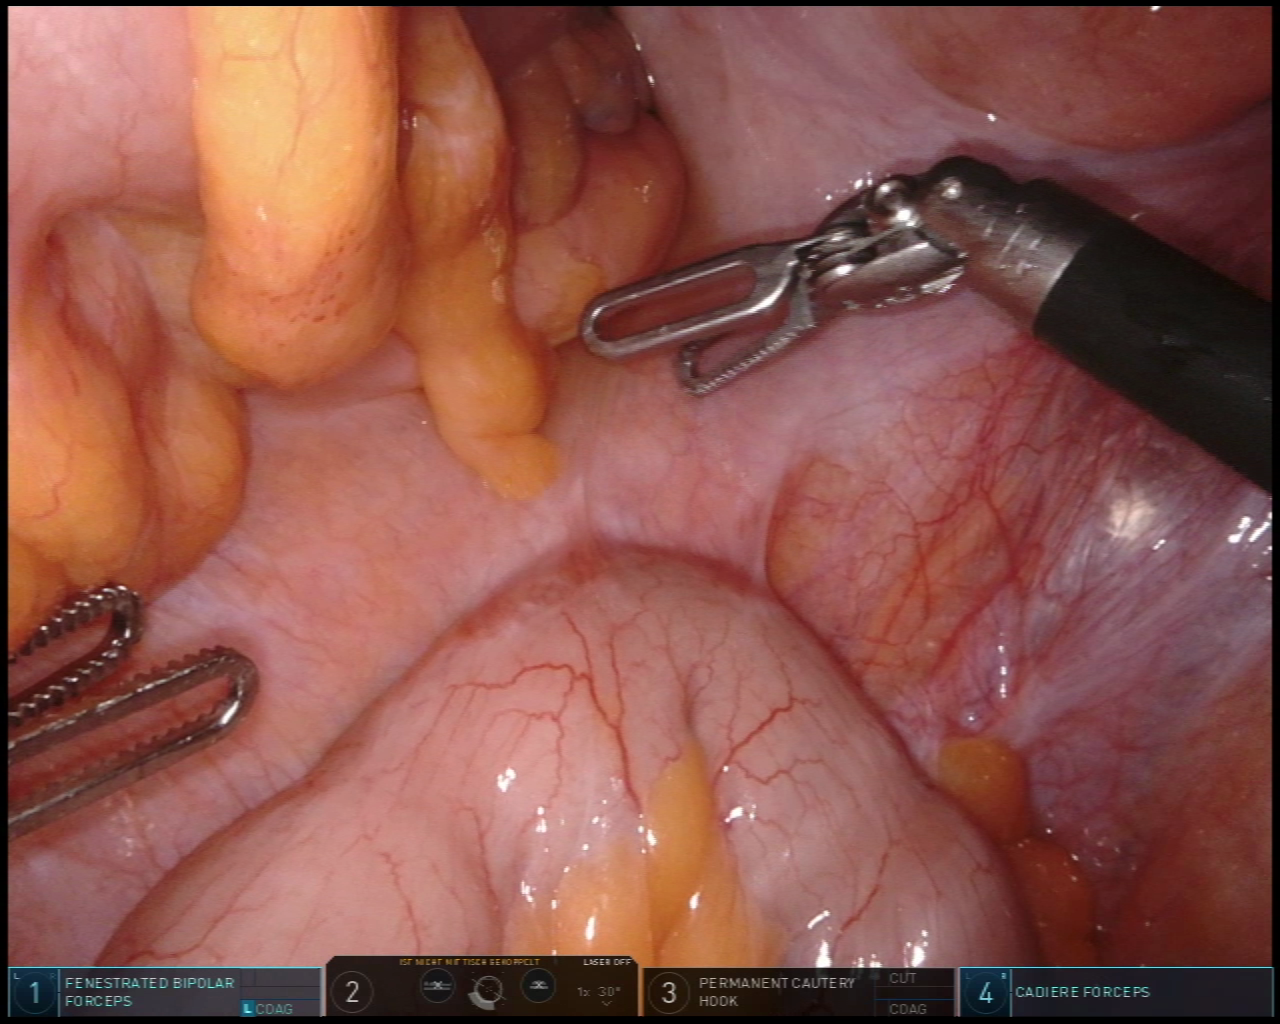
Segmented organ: small_intestine
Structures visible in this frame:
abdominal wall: yes
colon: no
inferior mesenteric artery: no
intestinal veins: no
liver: no
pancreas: no
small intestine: yes
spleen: no
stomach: no
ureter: no
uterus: no
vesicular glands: no